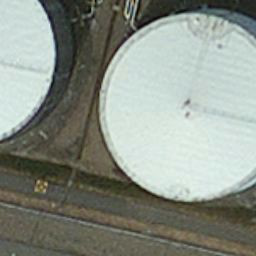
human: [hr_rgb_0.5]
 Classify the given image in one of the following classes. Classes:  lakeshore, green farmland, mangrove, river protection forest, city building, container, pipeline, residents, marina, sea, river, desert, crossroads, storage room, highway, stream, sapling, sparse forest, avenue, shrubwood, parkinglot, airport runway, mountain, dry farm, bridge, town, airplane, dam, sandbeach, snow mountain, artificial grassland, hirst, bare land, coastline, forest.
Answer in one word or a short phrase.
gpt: storage room